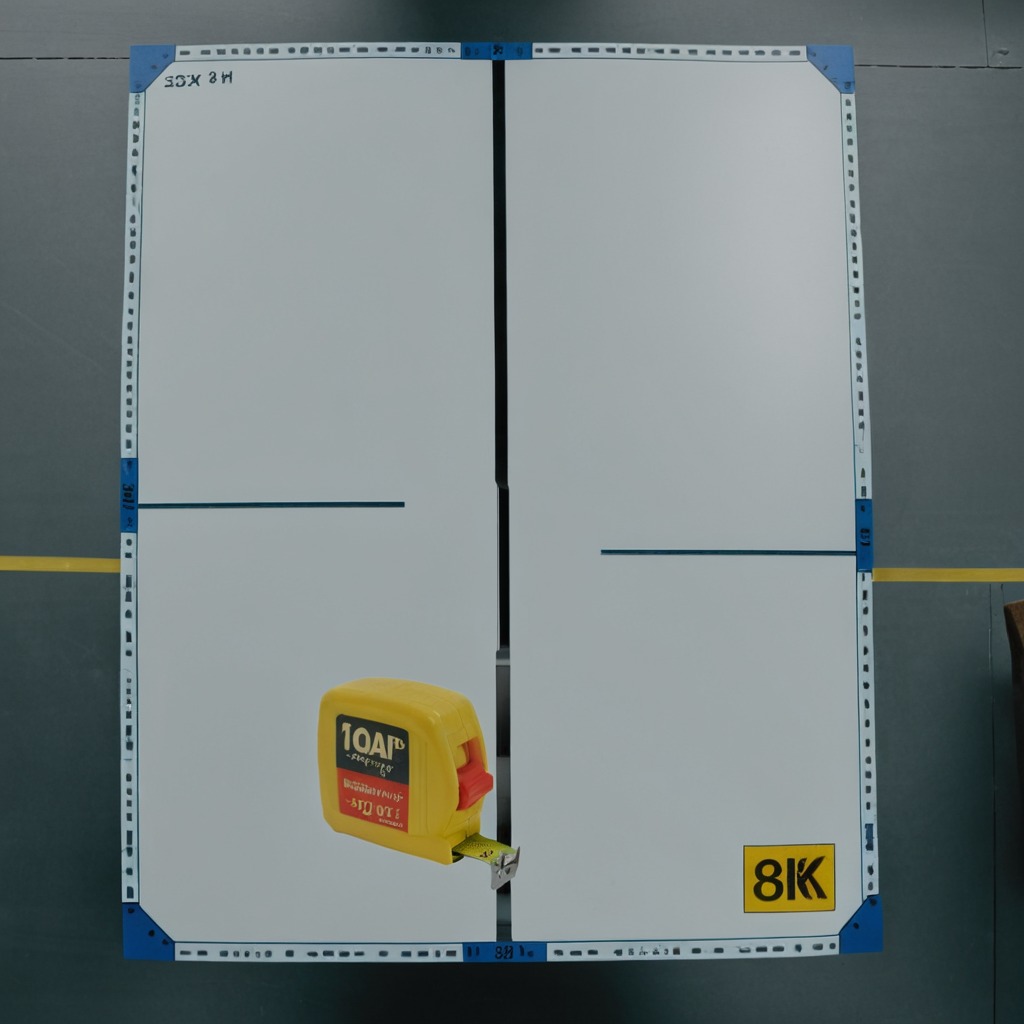
A measuring tape is lying on the toolbox surface in the airplane hangar workshop 8K.